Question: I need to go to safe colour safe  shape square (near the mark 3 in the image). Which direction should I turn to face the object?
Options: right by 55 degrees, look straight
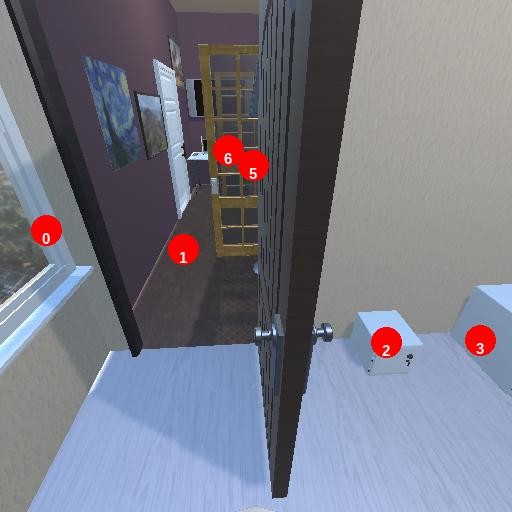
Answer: right by 55 degrees